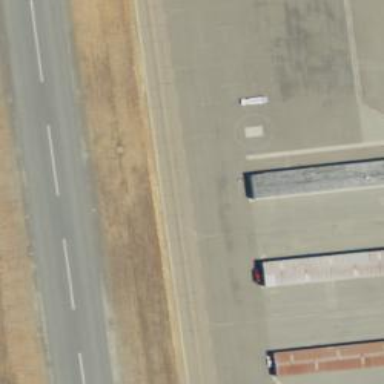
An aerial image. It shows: View of taxiway at the airport.